Field crop: maize
Growth stage: 2
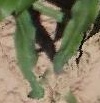
Species: maize